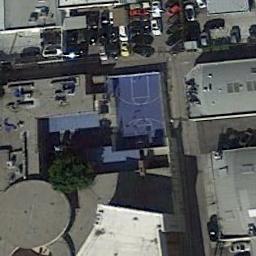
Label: basketball_court